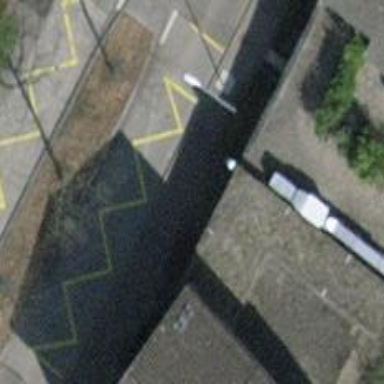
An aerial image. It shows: Building passage tunnel with footway made of paving stones.